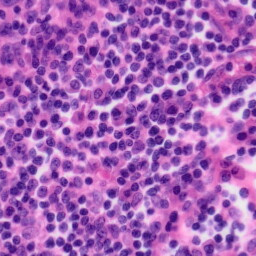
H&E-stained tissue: Tonsil